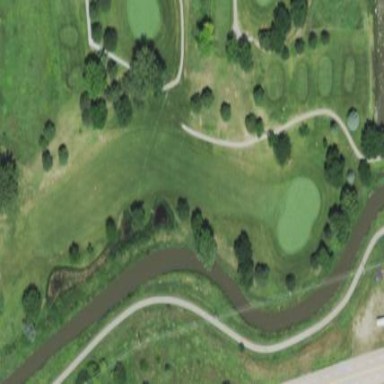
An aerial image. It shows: Grassy area designated as golf fairway.